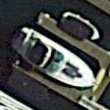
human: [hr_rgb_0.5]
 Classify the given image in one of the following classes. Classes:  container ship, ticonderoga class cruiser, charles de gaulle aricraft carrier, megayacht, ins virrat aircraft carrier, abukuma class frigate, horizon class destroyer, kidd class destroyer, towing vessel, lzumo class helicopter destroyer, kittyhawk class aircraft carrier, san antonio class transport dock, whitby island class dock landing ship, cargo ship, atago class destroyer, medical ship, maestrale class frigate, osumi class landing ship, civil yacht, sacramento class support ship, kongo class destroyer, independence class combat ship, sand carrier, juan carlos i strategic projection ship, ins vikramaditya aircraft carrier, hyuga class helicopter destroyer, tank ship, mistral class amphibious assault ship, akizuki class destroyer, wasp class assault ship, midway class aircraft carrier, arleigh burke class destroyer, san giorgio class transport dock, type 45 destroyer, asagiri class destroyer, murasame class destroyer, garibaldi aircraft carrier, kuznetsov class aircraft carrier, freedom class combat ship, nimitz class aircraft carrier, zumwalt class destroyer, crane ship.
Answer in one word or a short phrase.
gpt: Civil yacht